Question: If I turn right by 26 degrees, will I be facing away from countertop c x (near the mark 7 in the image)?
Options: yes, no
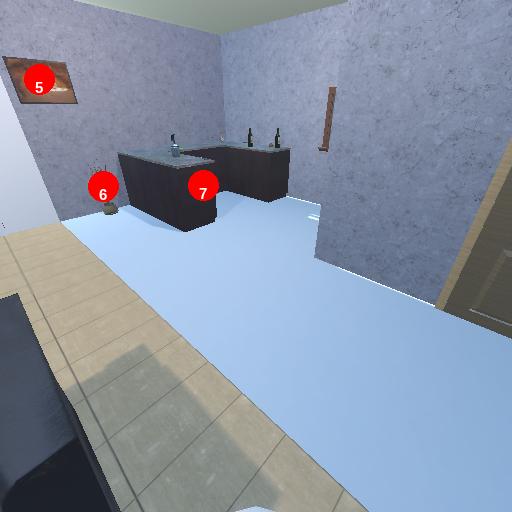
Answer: yes